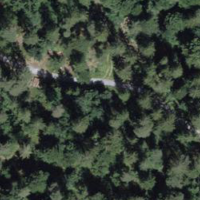
EUNIS habitat code: 44
Species observed at this site:
Anthericum ramosum